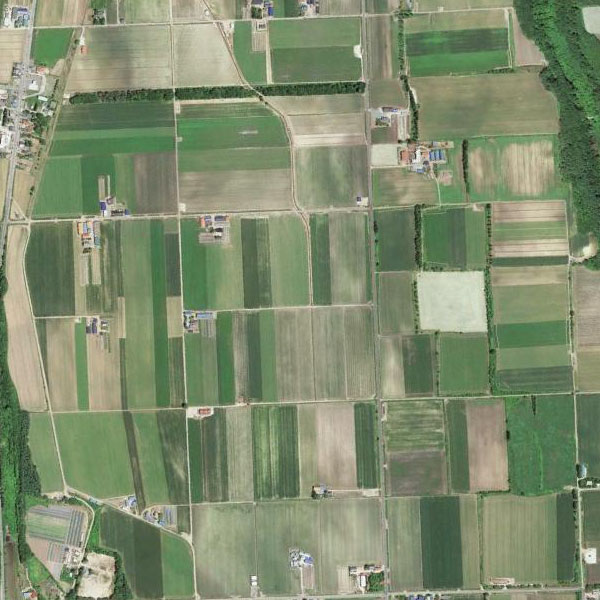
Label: Farmland